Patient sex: M
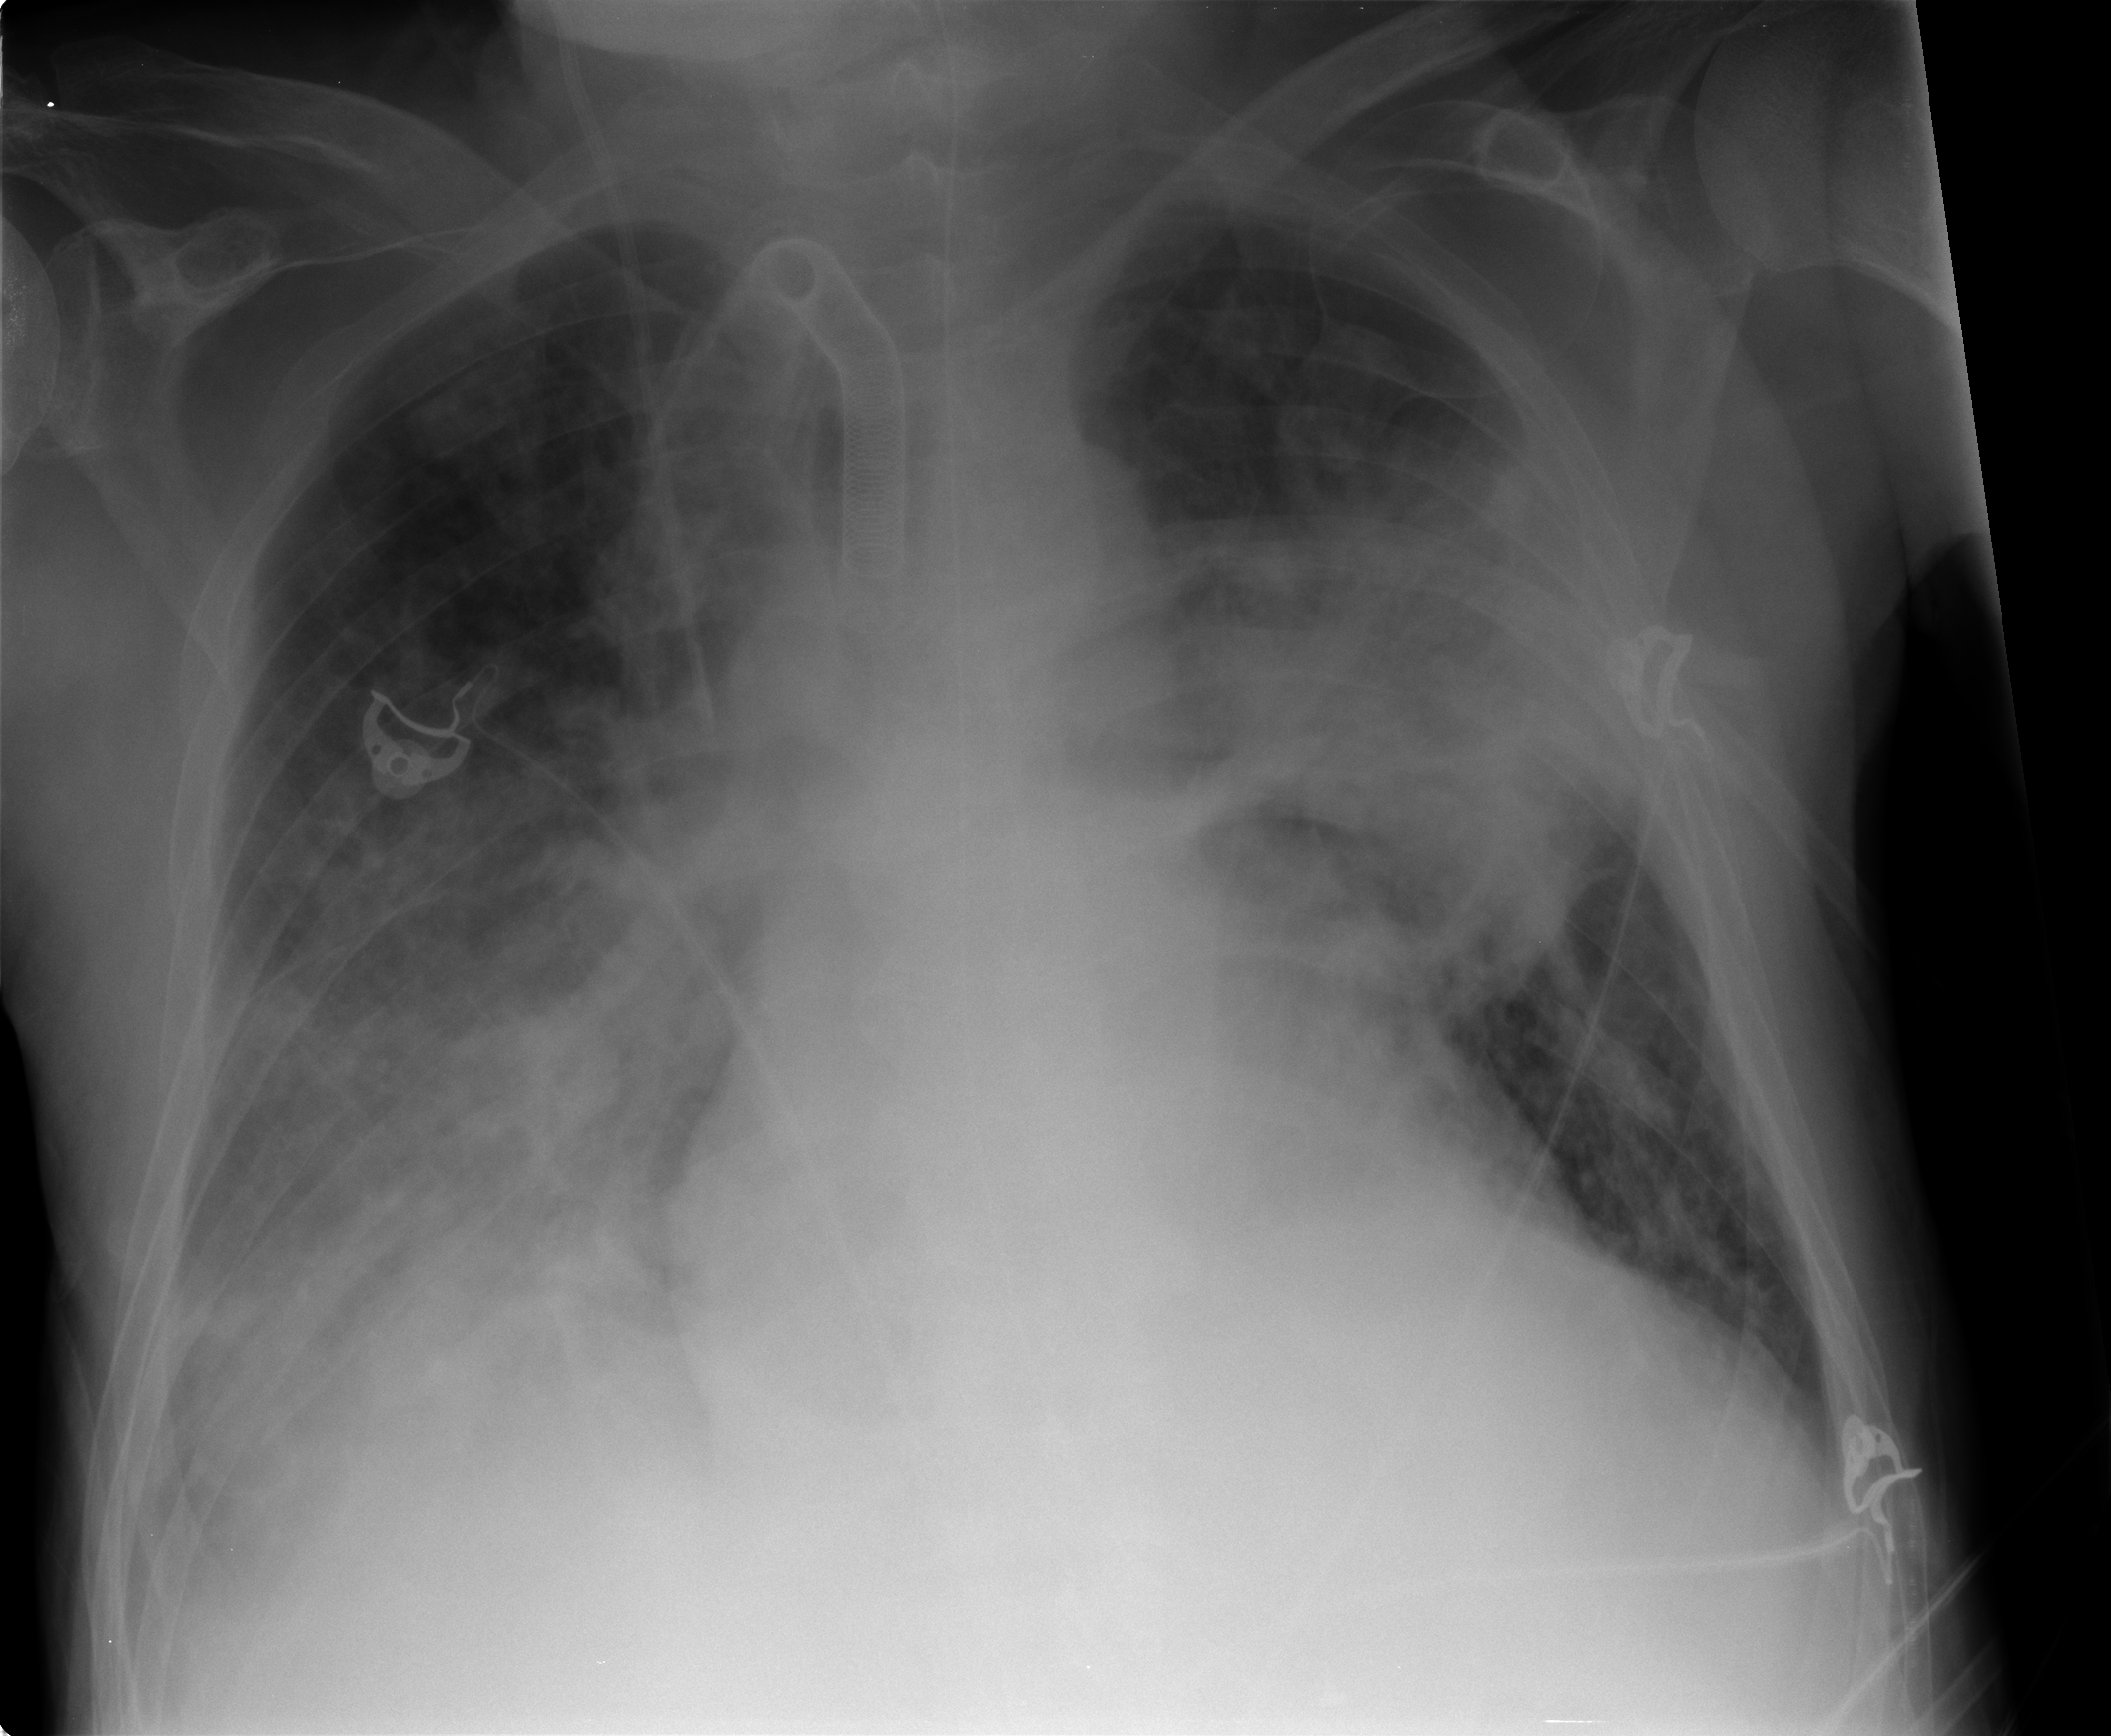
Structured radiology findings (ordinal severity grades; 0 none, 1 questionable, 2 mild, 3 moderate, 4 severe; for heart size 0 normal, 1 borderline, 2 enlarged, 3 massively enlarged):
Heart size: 1
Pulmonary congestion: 2
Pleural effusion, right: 1
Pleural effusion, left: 0
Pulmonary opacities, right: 3
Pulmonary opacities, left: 3
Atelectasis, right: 2
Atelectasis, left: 2